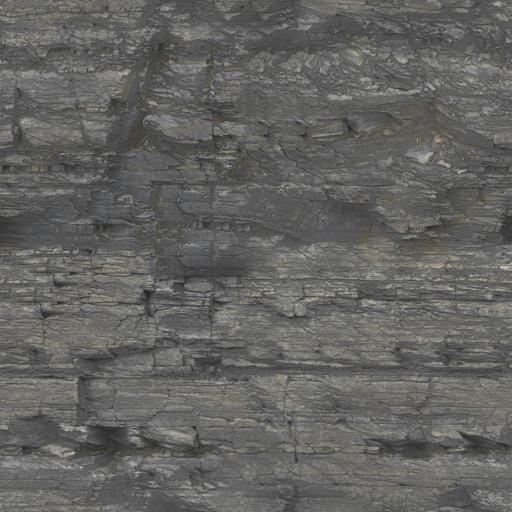
Tags: cliff rock rocks stone wall